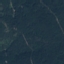
Land use / land cover: Forest